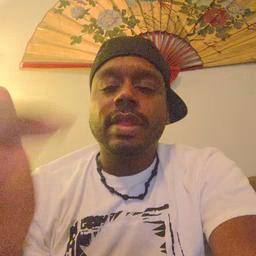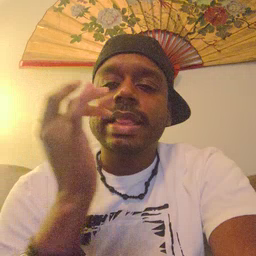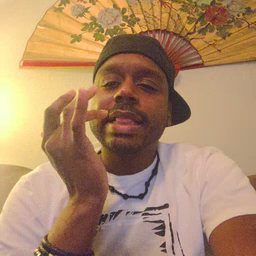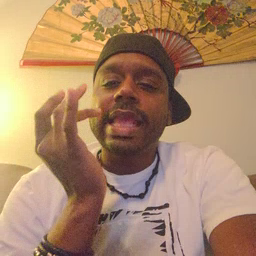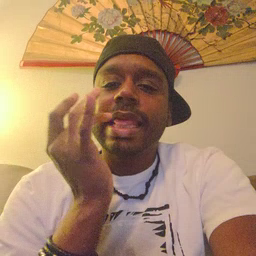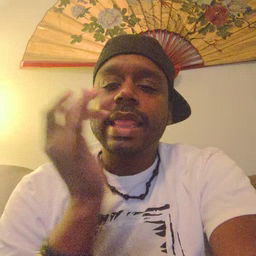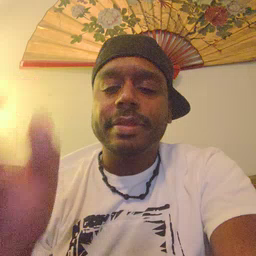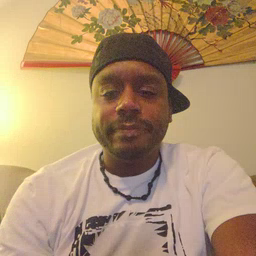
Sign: taste